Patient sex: F
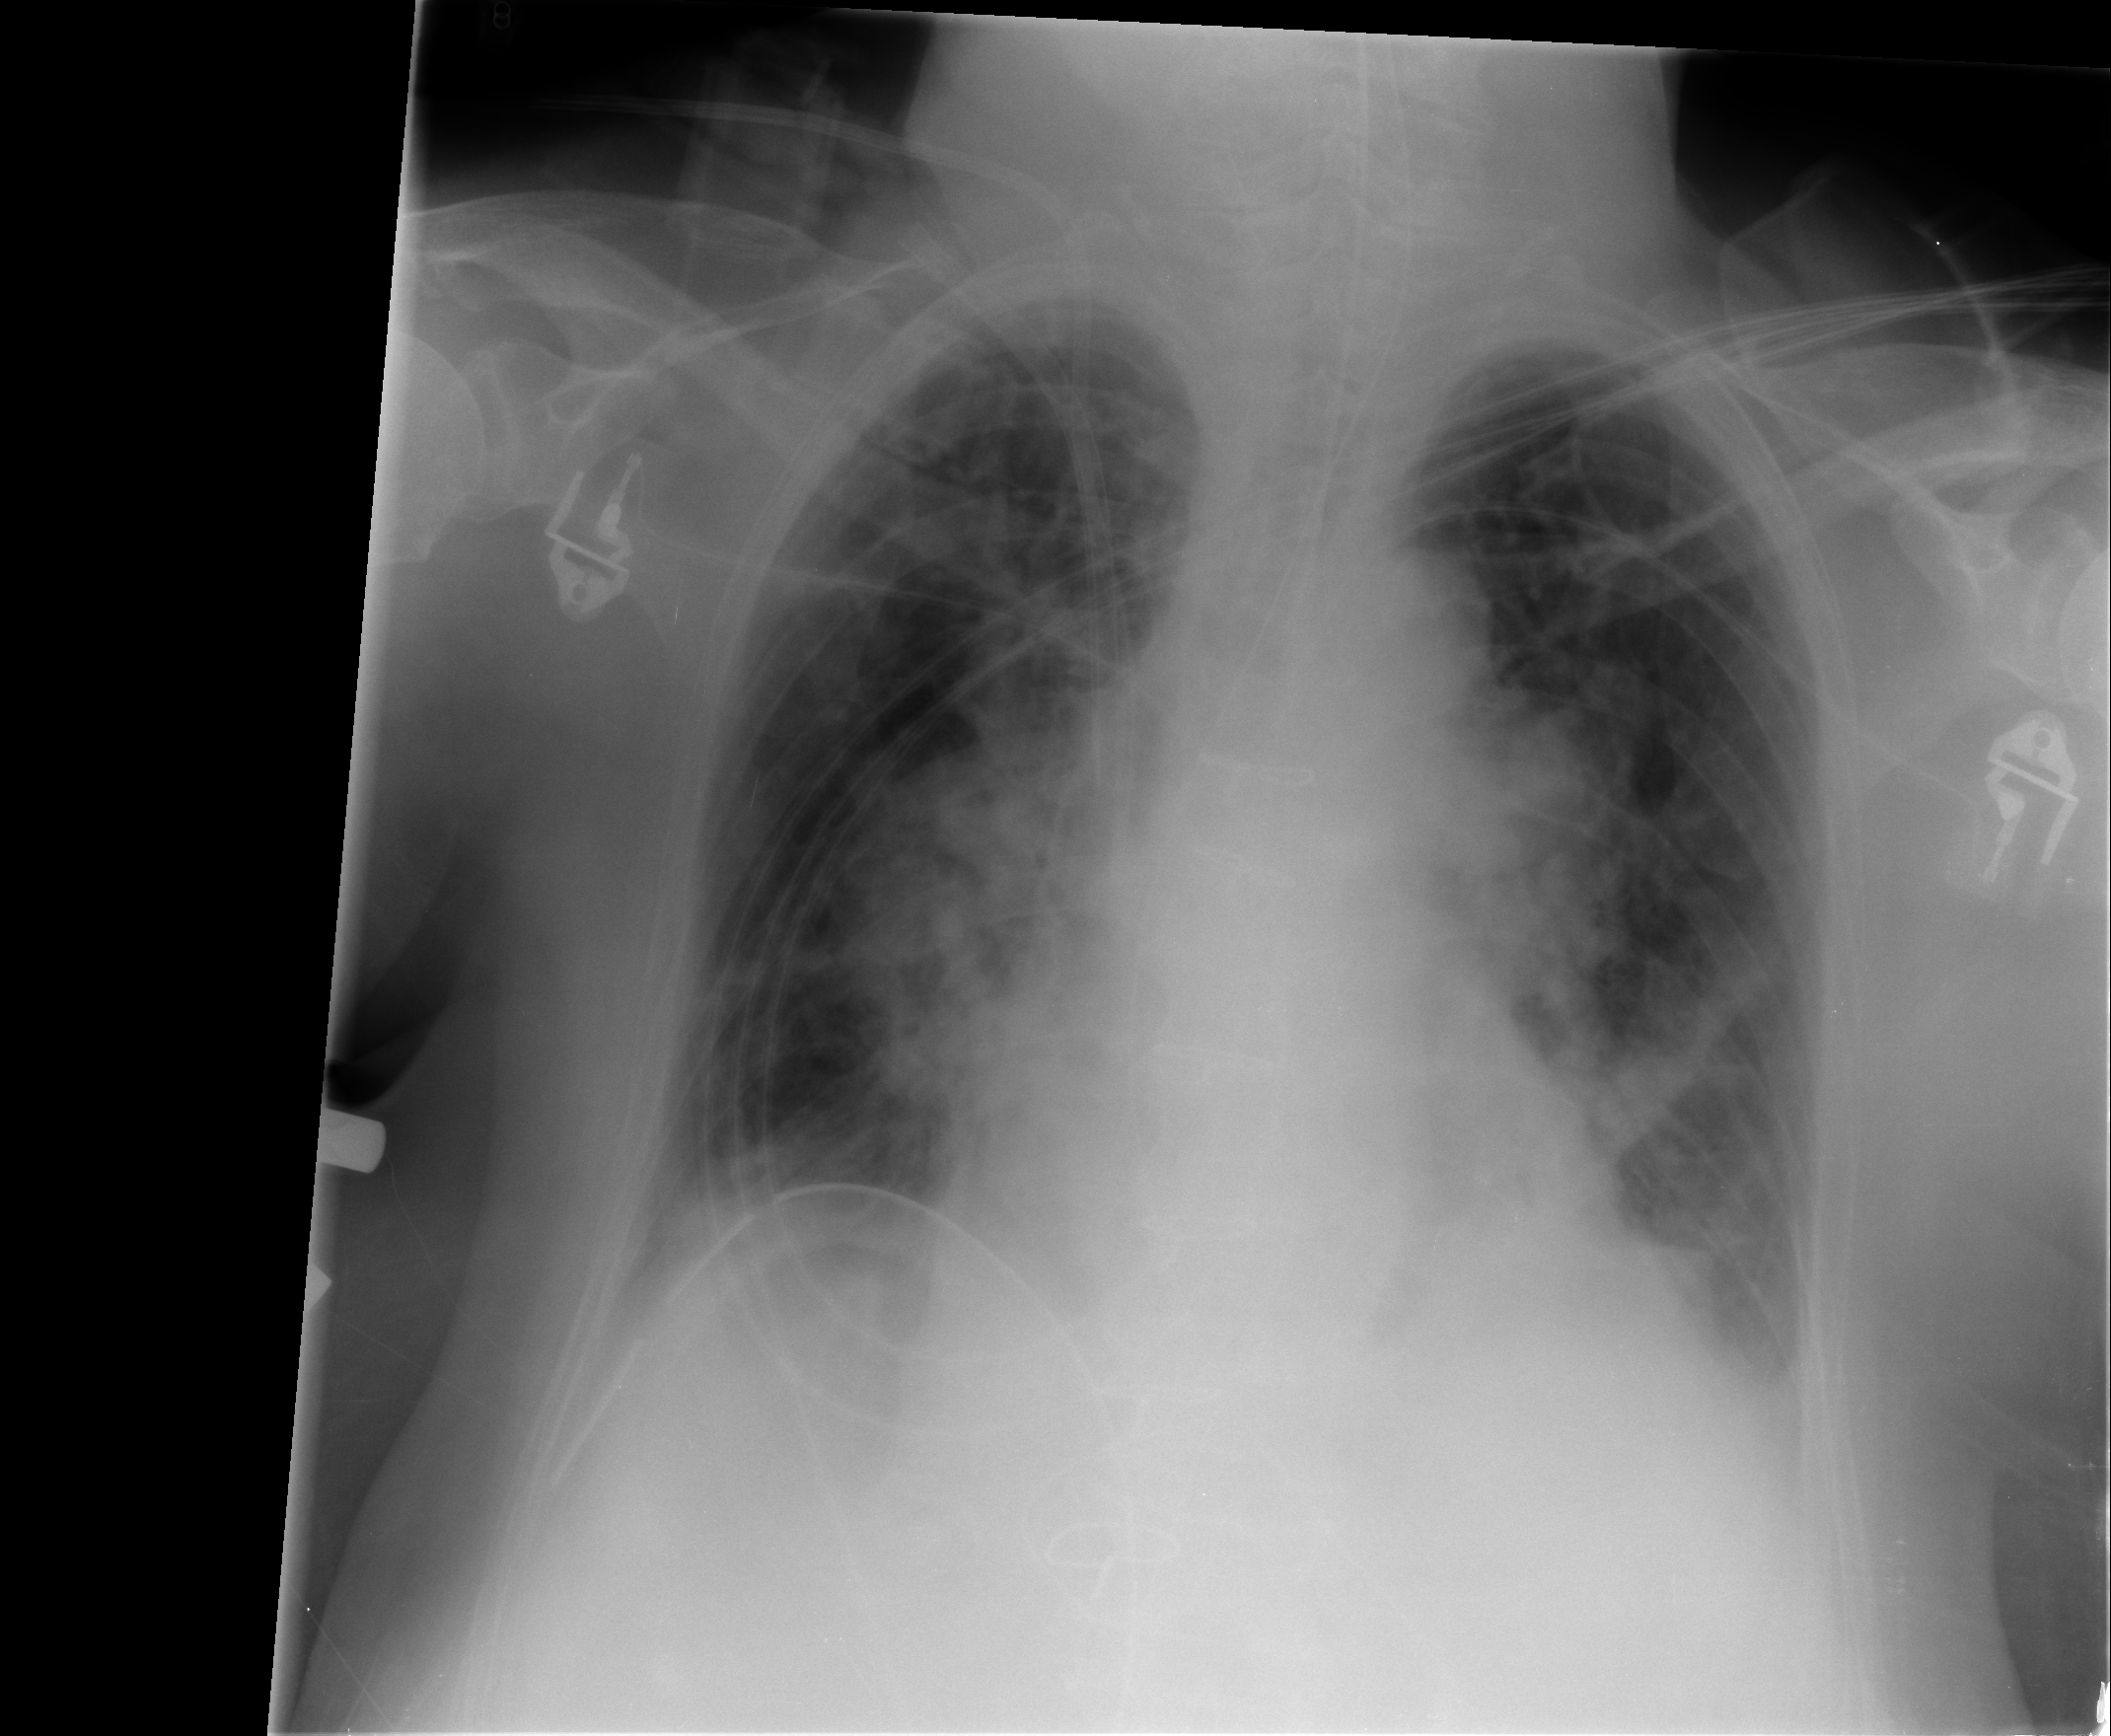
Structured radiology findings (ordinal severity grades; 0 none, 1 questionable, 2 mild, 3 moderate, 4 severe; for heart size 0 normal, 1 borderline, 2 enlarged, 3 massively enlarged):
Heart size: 2
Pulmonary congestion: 2
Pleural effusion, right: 2
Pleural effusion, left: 2
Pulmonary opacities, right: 0
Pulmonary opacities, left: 0
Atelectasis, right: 2
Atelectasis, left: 2